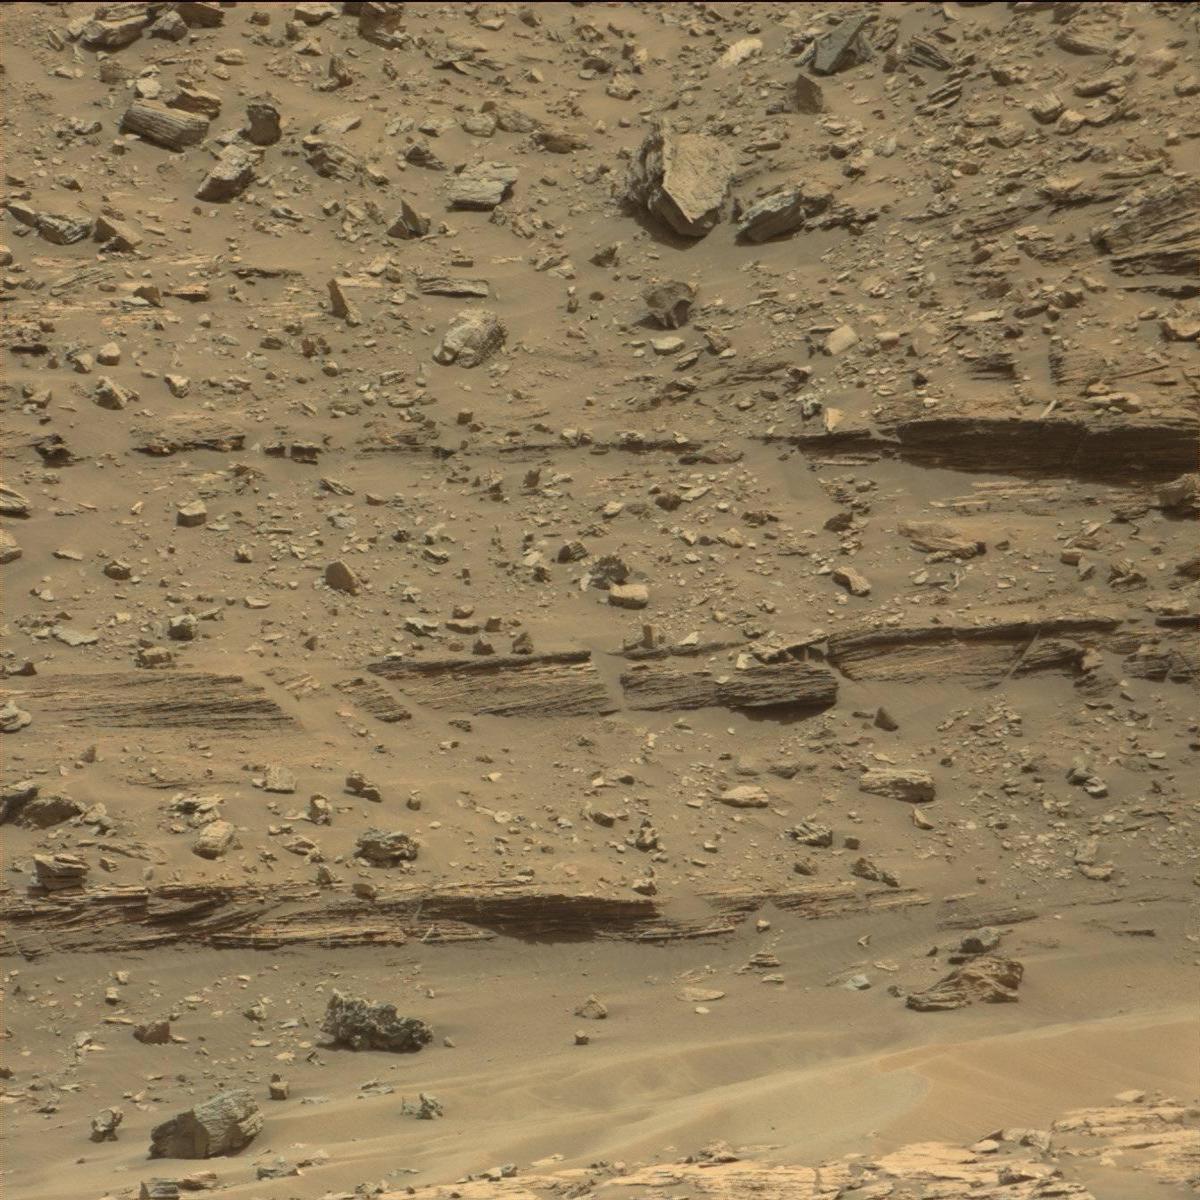
Terrain classes present: Bedrock, Sand / Soil